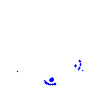
Particle: kaon